Question: I am trying to use conditional formatting in my merged cells. In the screenshot I merged B3:B5.
If a Cell contains the word "Apfel", I would like to format this cell and the following 3 cells (so B3 = "Apfel" ==> B3:E3 should be green).
If I try to use the conditional formatting rule [=$B3="Apfel"] an I select my desired area [Cell that contains "Apfel" ], it works. But If I merge B3 with B4 and B5, it only works for B3:E3 and not for B3:E5.
So I am trying to work with an OFFSET, but I get an Error message.
I tried [=OFFSET($C3,0,-1)="Apfel"], but it gives me a syntax error.
What am I doing wrong?

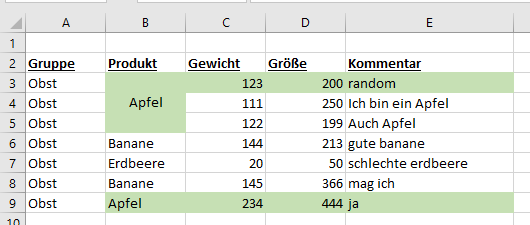
Answer: '''
select everything from b3 to e9 and then conditional formatting new rule-
=$B3="apfel"
Try this.
'''